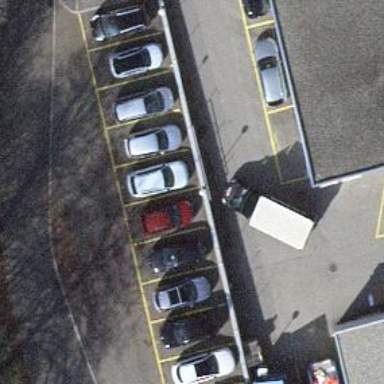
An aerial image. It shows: Parking area.